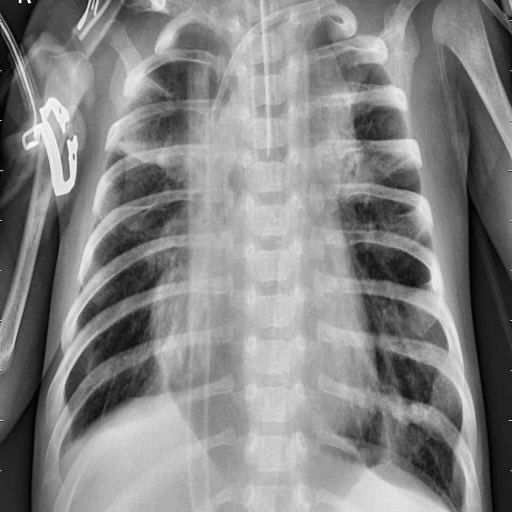
Finding: PNEUMONIA